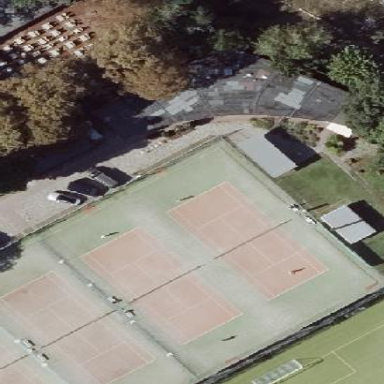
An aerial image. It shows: Tennis court on pitch.